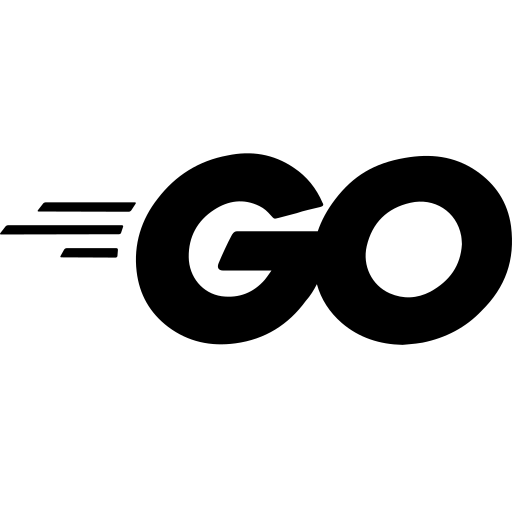
Tags: icon, FontAwesome, fa-icon, brand, golang